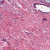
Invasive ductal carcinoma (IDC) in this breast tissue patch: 0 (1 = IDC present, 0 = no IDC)